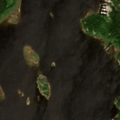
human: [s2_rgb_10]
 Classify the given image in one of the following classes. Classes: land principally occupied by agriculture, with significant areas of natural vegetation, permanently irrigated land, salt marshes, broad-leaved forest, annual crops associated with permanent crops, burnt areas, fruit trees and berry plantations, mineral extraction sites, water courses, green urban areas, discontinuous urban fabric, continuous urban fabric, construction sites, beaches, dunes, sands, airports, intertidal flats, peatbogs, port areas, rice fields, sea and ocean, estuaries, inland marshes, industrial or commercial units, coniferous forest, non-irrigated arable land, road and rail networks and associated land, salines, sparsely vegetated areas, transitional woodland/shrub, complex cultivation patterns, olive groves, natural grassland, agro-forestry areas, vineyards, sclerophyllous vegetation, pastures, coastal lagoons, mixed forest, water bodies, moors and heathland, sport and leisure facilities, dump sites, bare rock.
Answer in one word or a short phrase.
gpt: coniferous forest, mixed forest, sea and ocean